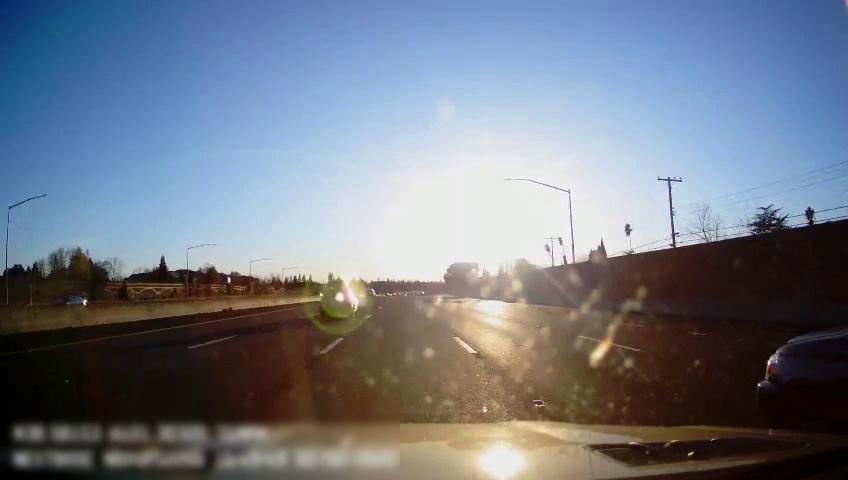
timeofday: Day
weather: Sunny
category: Drivable Space
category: Vehicles | SUV
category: Vehicles | SUV
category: Vehicles | Car
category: Vehicles | SUV
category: Lanes | Alternate Lane
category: Lanes | Alternate Lane
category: Lanes | Current Lane
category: Lanes | Current Lane
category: Lanes | Alternate Lane
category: Lanes | Alternate Lane